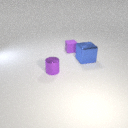
small purple metal cylinder in front of small purple rubber cube